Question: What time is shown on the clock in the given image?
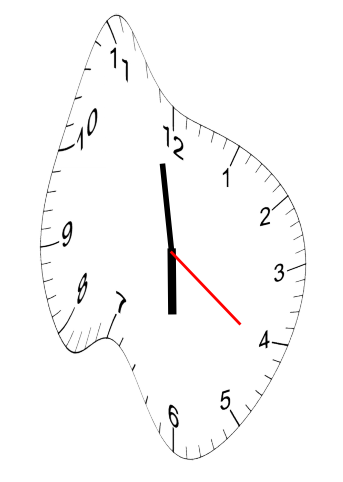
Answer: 05:58:21